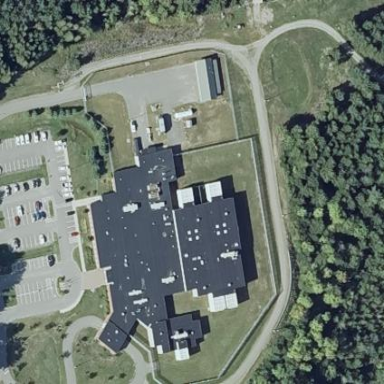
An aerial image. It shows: Prison building.